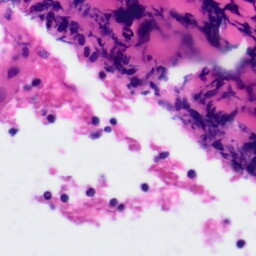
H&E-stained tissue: Tonsil